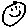
Label: smiley face